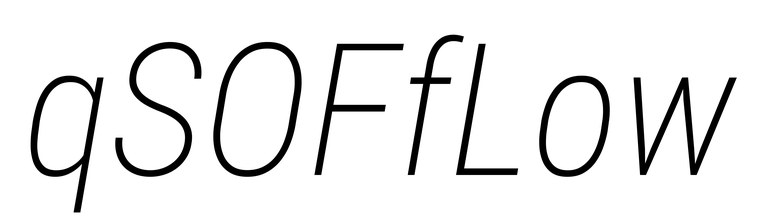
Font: Roboto-Italic_Condensed_ExtraLight_Italic